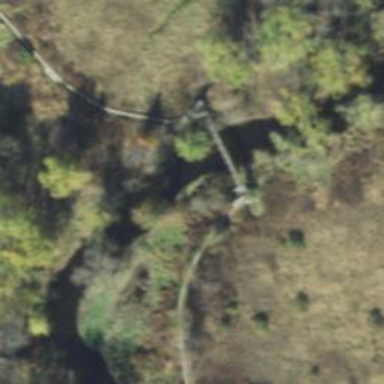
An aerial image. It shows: Footway road on suspension bridge.